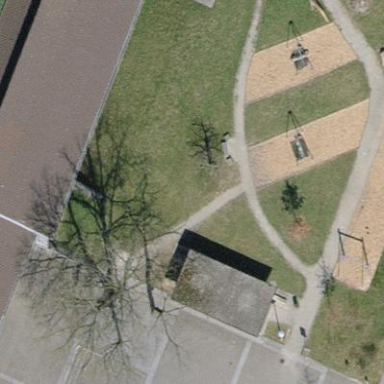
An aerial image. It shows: Playground area for leisure activities on the land.